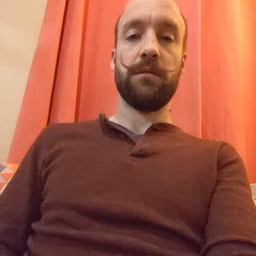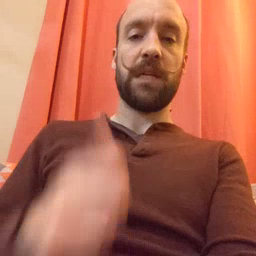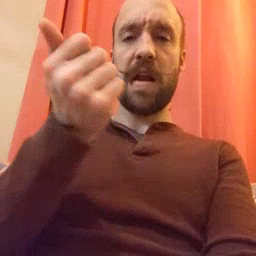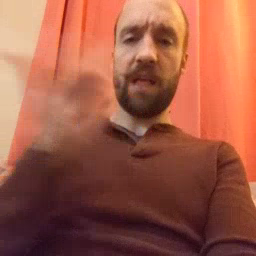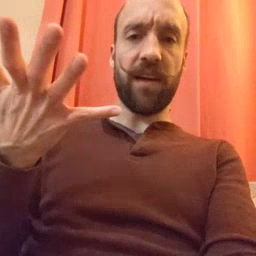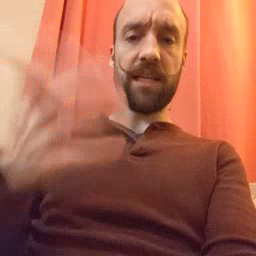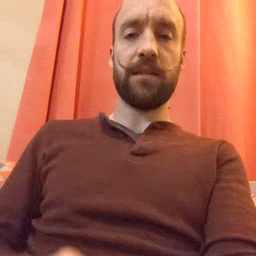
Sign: every